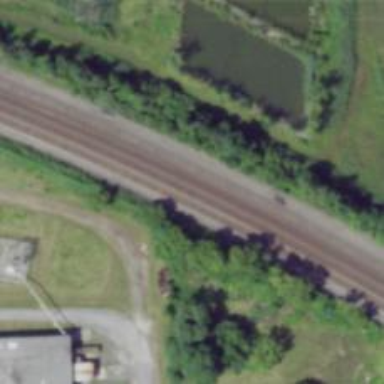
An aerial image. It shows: Railway track.